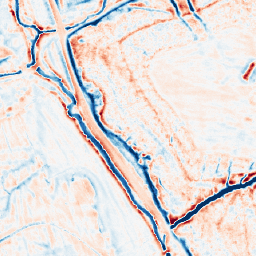
Category: edge_preserving
Decomposition family: bilateral
Decomposition parameters: d: 15
sigma_color: 25
sigma_space: 25
Upsampling method: area
Upsampling parameters: scale: 2
Upsampling scale: 2